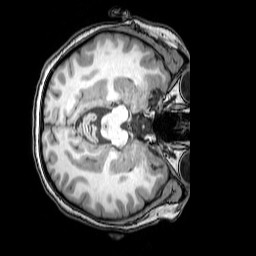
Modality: T1w
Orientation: axial
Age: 24
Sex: female